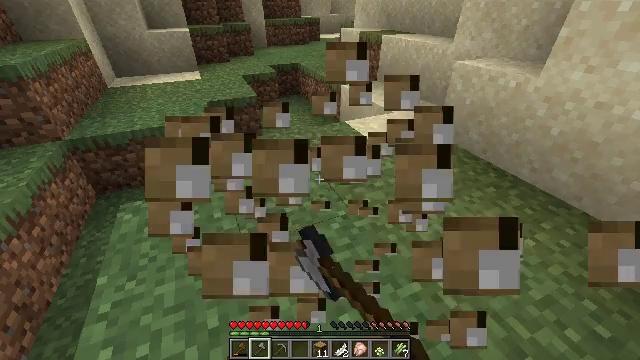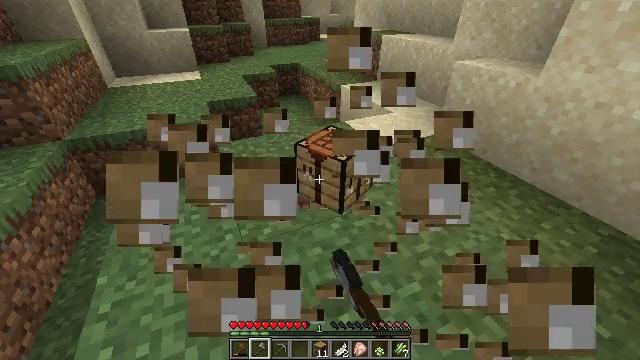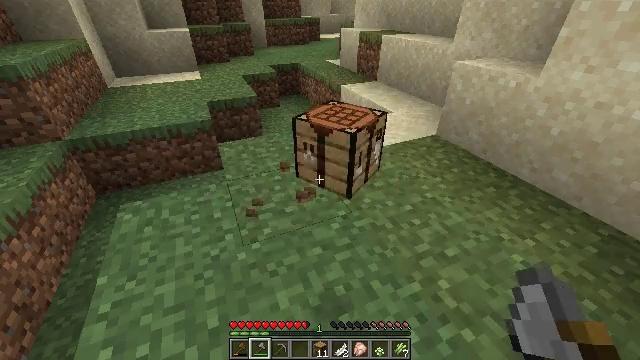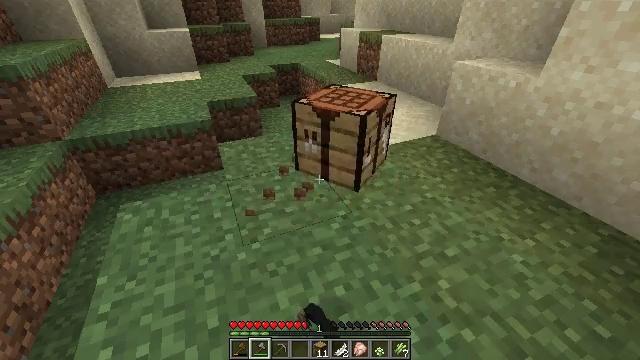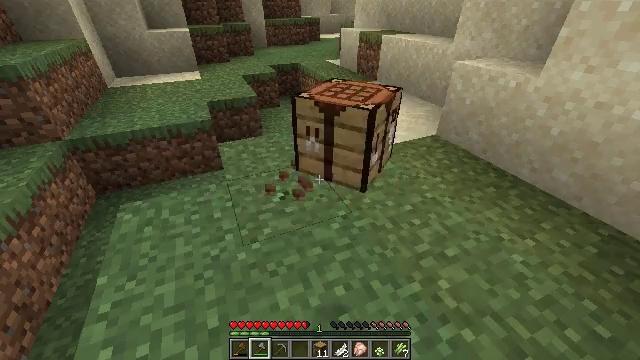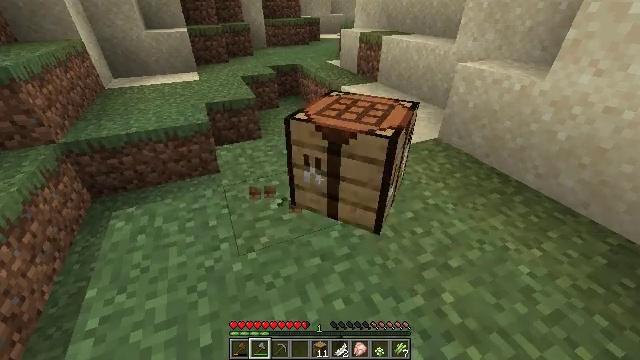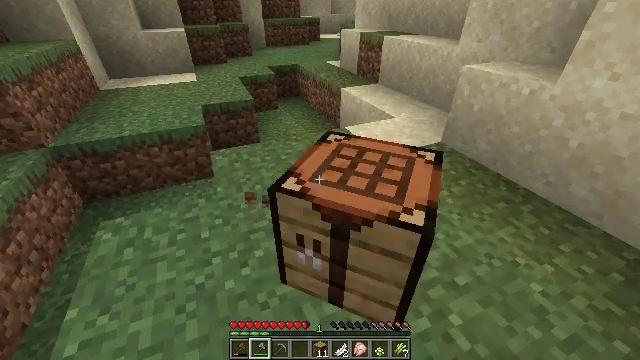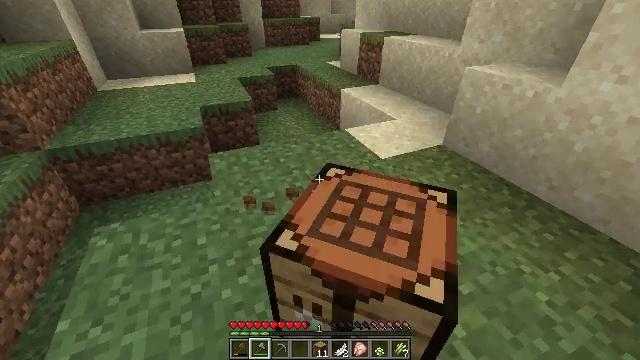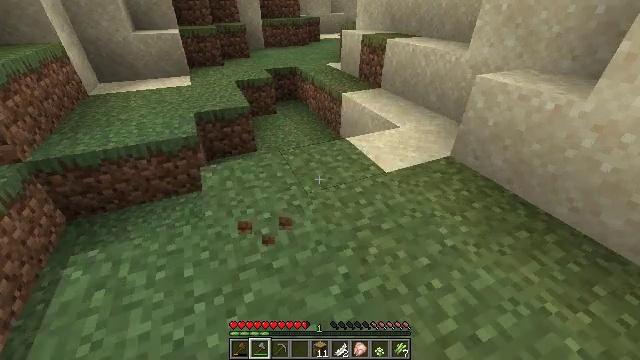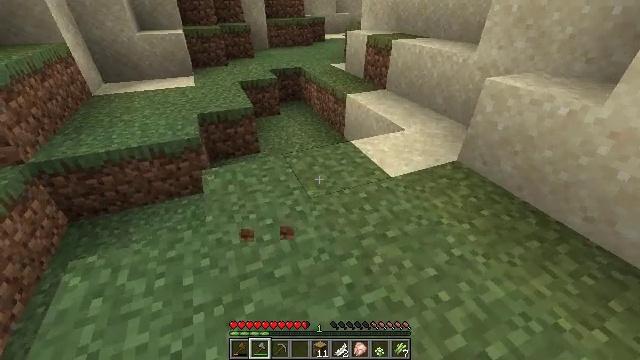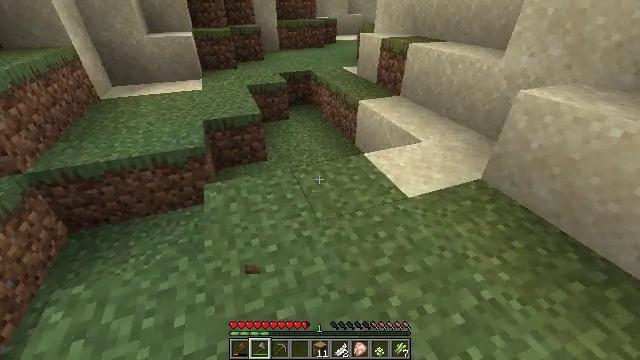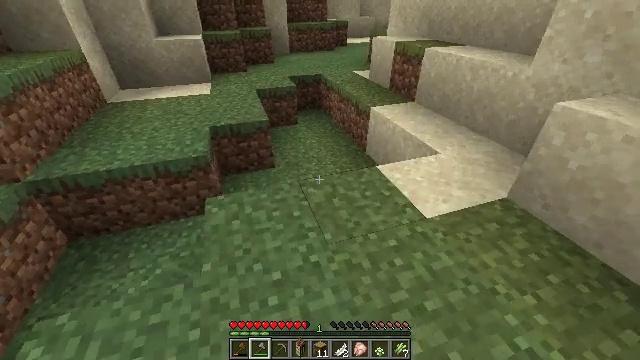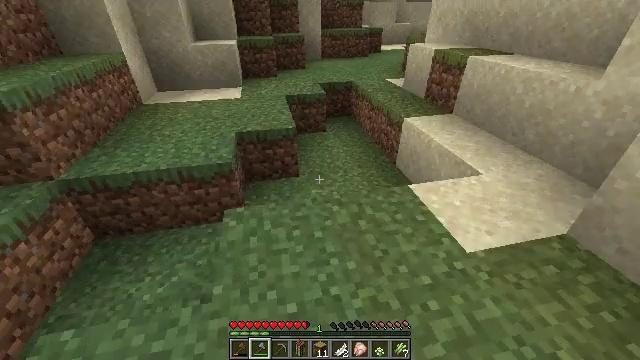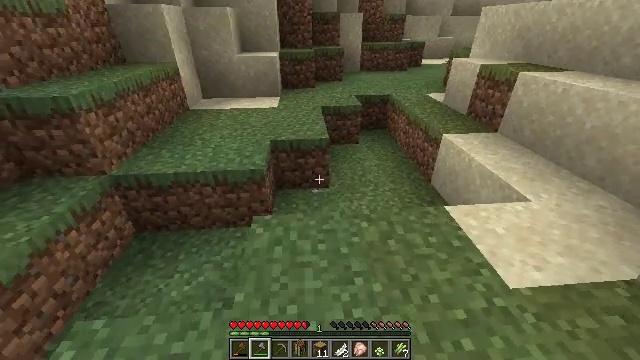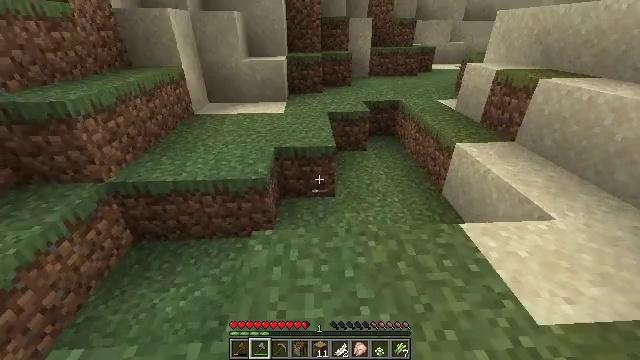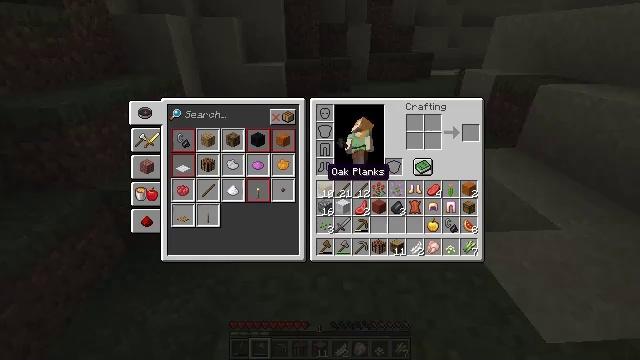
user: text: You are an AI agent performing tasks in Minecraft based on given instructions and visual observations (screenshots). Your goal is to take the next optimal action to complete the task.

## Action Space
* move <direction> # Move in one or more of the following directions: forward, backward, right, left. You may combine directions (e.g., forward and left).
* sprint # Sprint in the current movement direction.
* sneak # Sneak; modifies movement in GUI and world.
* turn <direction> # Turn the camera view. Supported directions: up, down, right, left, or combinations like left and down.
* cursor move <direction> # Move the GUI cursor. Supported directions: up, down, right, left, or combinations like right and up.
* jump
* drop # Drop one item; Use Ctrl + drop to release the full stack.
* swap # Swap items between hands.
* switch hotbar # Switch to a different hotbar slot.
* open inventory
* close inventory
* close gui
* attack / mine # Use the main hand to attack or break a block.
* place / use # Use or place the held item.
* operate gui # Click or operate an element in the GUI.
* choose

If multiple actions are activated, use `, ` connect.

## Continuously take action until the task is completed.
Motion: motion action
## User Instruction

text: Gather sand from the desert.
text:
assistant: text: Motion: attack / mine
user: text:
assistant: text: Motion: attack / mine
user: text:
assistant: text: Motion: attack / mine
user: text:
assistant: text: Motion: attack / mine
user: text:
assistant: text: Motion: move forward, attack / mine
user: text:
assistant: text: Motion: move forward
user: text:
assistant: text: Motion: move forward
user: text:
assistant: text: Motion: move forward
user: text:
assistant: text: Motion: move forward
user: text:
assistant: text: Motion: move forward, turn left
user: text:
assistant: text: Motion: move forward, turn left
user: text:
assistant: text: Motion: move forward, turn left
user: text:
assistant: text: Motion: move forward, turn left and up
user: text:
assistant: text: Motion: turn left
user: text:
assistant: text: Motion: turn up, open inventory
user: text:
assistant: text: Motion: open inventory
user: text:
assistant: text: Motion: cursor move right and up, open inventory
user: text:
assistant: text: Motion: cursor move right, open inventory
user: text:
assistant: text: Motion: cursor move right
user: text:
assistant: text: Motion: cursor move right
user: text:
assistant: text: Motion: no_op
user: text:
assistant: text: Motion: no_op
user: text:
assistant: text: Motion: no_op
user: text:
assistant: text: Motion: cursor move down
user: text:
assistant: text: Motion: cursor move down
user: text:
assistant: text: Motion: cursor move down
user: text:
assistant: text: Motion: cursor move down
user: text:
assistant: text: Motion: no_op
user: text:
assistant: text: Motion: no_op
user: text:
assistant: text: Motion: cursor move left